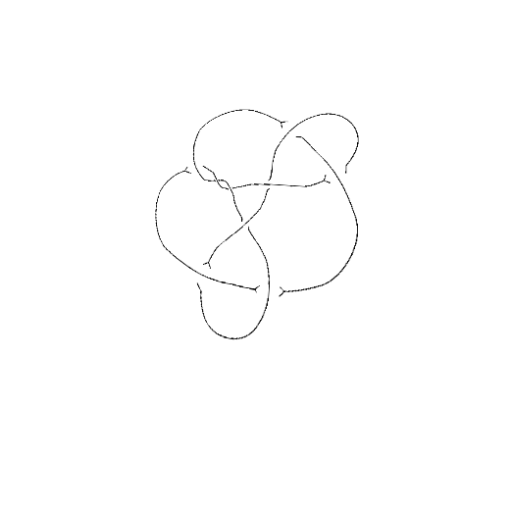
Crossing number: 9